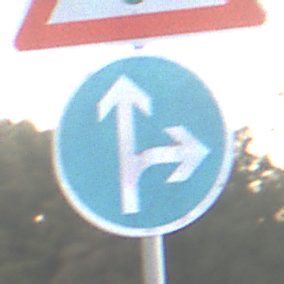
Verkehrszeichen: VorgeschriebeneFahrtrichtungGeradeausOderRechts
Zusatzzeichen oben: Lichtzeichenanlage
Umgebung: Outdoor, Nature
Tageszeit: SunriseSunset
Wetter: PartlyCloudy
Licht: Natural
Jahreszeit: NotSpecified
Kontrast: LowContrast